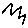
Label: zigzag